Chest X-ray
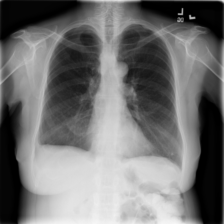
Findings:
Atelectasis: negative
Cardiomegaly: negative
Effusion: negative
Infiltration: negative
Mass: positive
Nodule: negative
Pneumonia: negative
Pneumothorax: negative
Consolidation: negative
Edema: negative
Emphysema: negative
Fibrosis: negative
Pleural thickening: negative
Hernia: negative